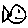
Label: fish